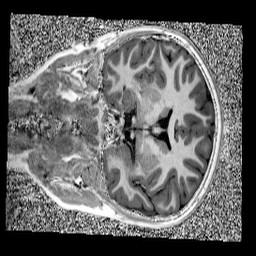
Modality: UNIT1
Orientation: coronal
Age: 9
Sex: male
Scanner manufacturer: siemens
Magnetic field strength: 3 T
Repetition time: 4 s
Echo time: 0.00303 s